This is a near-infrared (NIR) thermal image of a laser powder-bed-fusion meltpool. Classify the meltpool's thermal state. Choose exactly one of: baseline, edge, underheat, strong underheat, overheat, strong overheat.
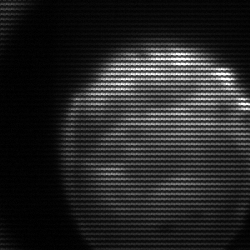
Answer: edge